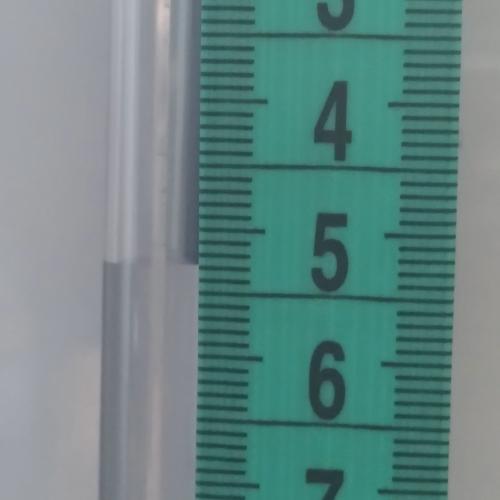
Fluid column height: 5.3 cm